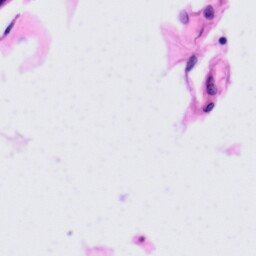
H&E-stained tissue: Tonsil